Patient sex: F
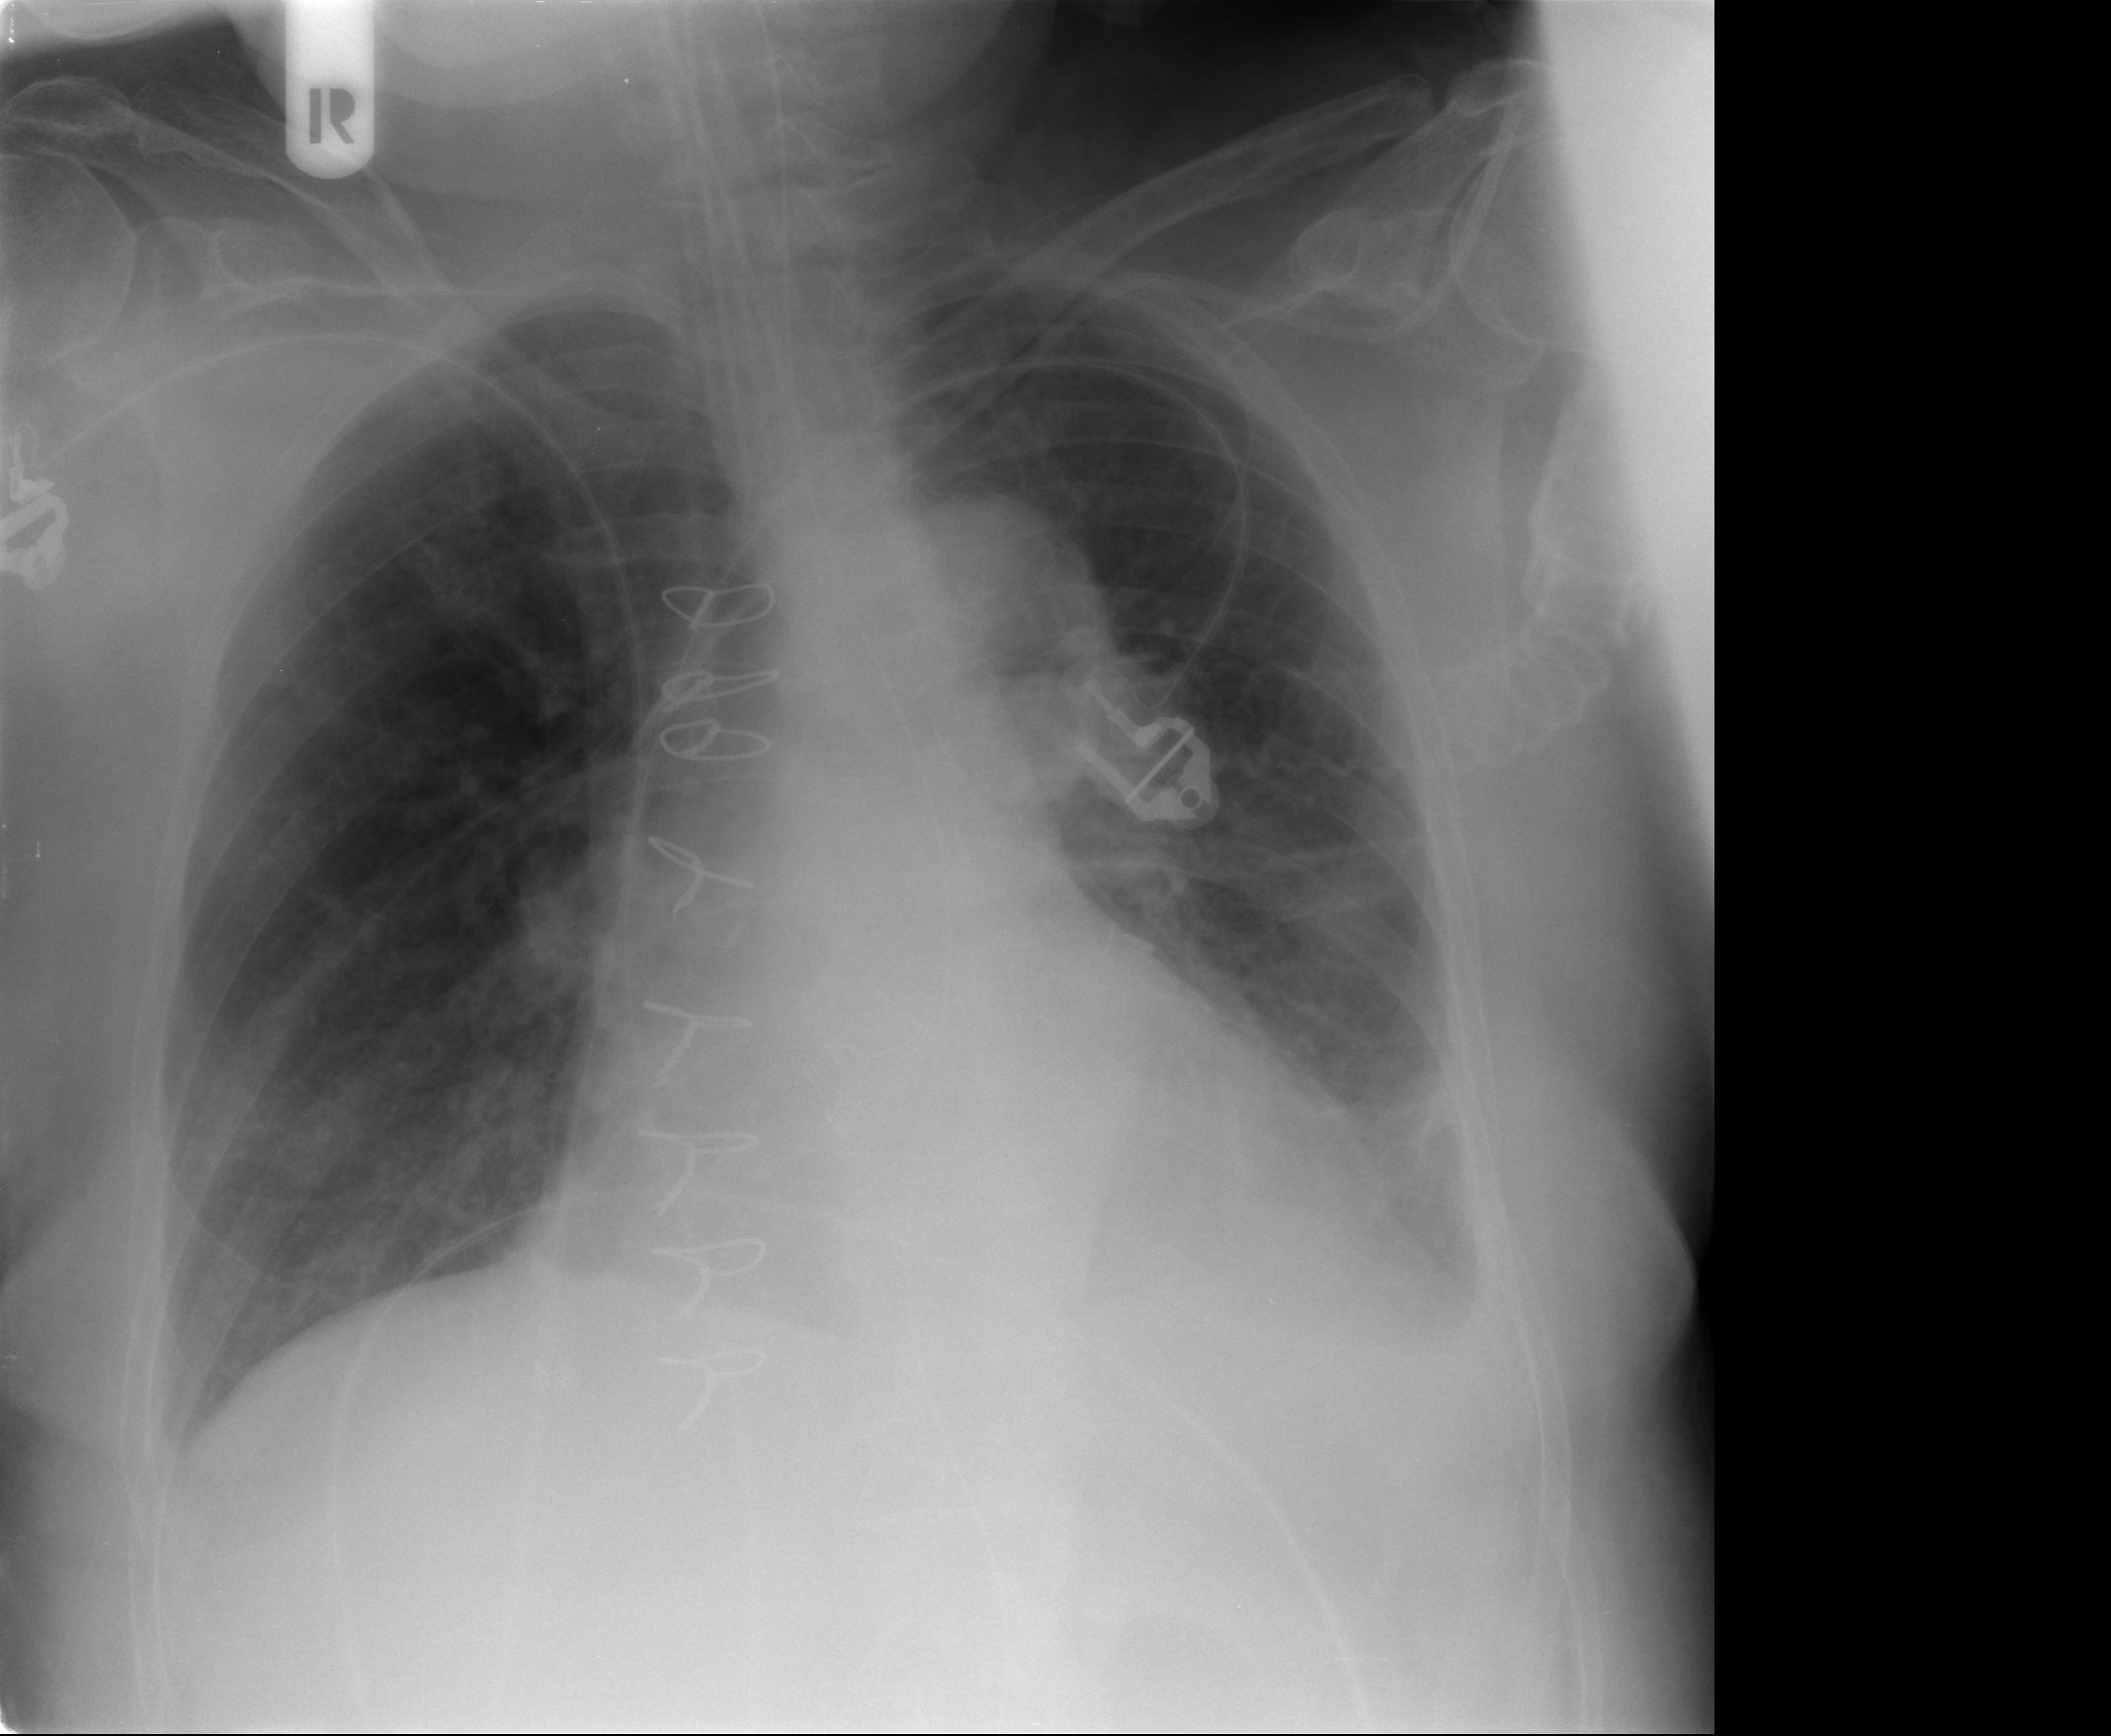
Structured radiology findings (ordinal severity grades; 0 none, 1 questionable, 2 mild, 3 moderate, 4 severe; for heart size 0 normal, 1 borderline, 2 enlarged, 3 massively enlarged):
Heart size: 2
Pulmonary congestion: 2
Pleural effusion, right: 0
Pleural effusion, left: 2
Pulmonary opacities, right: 0
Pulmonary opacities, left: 0
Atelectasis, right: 1
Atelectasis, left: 2